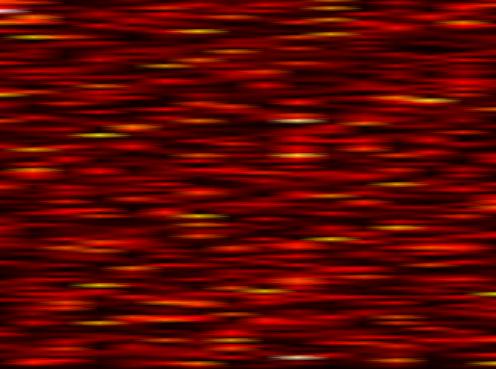
Label: OFDM